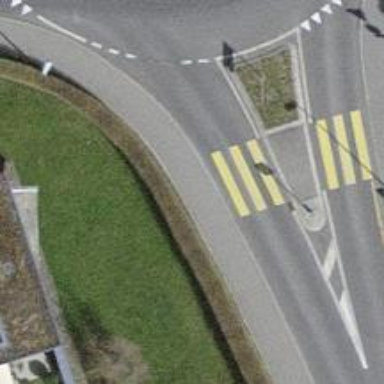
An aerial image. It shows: Zebra crossing on footway.